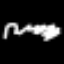
Label: squiggle